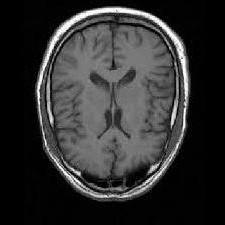
Label: notumor